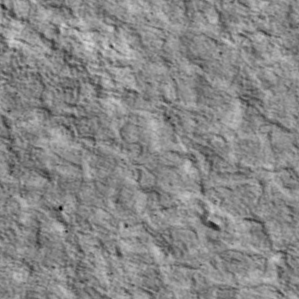
Label: non_frost